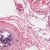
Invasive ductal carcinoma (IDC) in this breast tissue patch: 0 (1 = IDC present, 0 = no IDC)